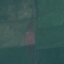
Land use / land cover class: Pasture